Field crop: maize
Growth stage: 1
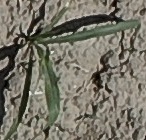
Species: sorghum